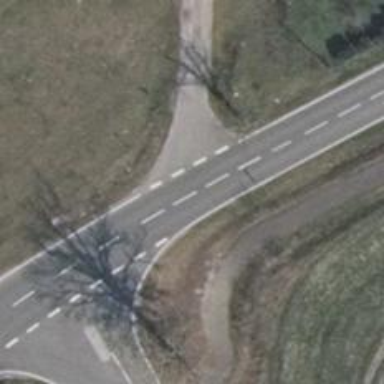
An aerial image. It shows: Tertiary road with asphalt surface.